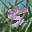
Label: 5